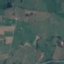
Land use / land cover: Pasture